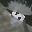
Label: 6